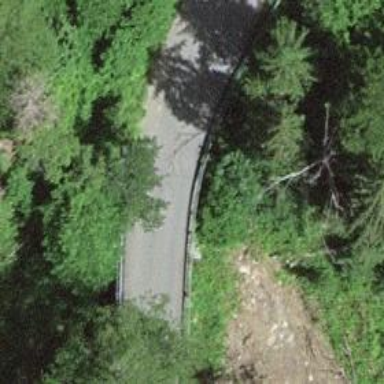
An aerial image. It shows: Unclassified road on asphalt surface with bridge.